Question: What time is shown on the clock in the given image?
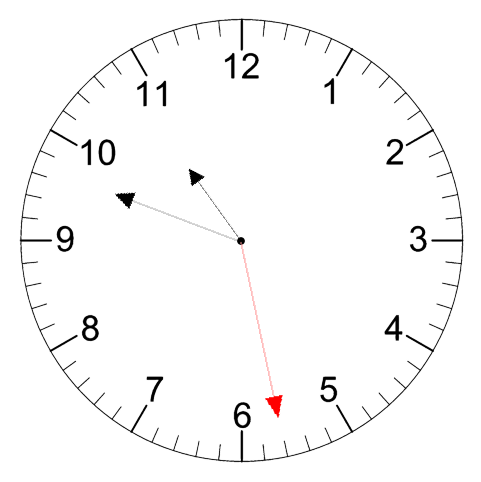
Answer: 10:48:28